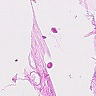
Metastatic tissue present: no